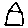
Label: house